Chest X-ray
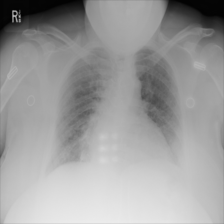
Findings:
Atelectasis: negative
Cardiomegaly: positive
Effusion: negative
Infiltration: negative
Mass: negative
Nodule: negative
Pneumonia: negative
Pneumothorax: negative
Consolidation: negative
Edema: negative
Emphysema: negative
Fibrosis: negative
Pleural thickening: negative
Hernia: negative